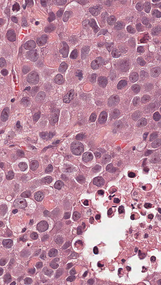
Tumor epithelial tissue: yes
Tumor-associated stroma tissue: no
Normal tissue: no